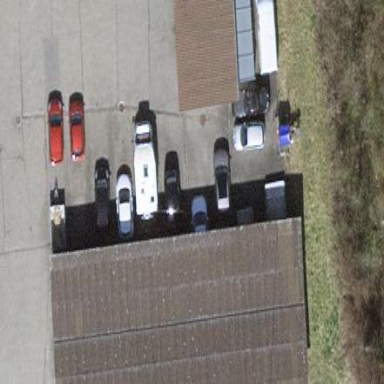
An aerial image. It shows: View of roof of building.